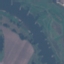
Label: River